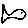
Label: fish